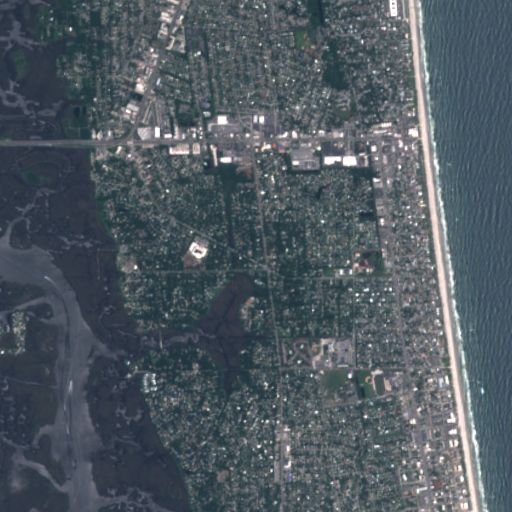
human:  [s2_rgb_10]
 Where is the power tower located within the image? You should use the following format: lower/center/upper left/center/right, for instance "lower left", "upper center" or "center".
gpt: The power tower is located in the center left of the image.
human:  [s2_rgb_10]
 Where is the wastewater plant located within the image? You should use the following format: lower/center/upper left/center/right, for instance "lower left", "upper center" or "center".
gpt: The wastewater plant is located in the center left of the image.
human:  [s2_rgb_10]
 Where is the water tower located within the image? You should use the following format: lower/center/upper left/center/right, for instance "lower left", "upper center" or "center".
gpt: The water tower is located in the center of the image.
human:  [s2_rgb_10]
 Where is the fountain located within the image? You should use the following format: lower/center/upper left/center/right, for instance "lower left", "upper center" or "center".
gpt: The fountain is located in the center right of the image.
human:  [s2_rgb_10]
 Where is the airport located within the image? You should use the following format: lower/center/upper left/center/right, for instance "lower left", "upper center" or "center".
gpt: There is no airport in the image.